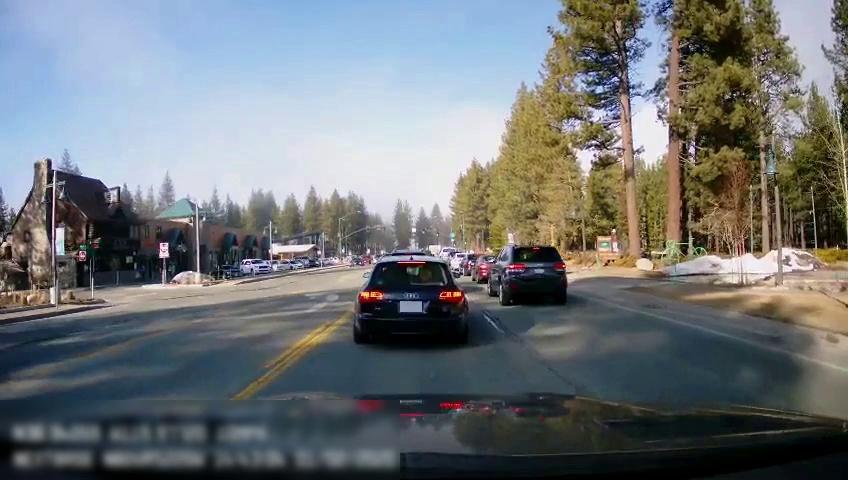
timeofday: Day
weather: Sunny
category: Drivable Space
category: Vehicles | SUV
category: Vehicles | SUV
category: Vehicles | Car
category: Vehicles | Car
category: Vehicles | Car
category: Vehicles | SUV
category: Vehicles | Car
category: Vehicles | Car
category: Lanes | Opposite Lane
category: Lanes | Current Lane
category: Lanes | Current Lane
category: Lanes | Alternate Lane
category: Traffic | Signs